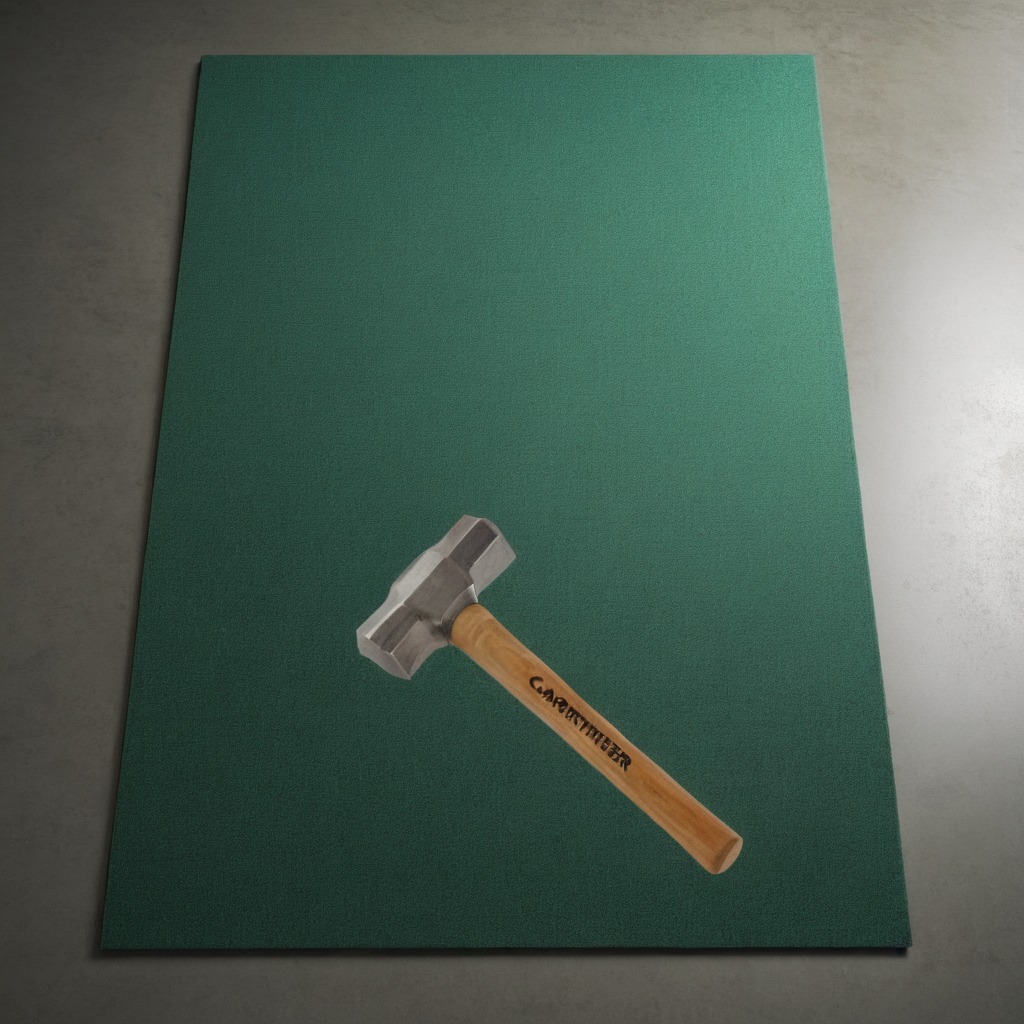
A hammer lies on the green rubber mat inside a workshop under bright overhead lighting crisp shadows high clarity worn but beneath the mat.